Interaction volume radius: 5 \u00c5
Interaction volume height: 20 \u00c5
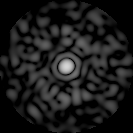
Disorder parameter: 0.8776